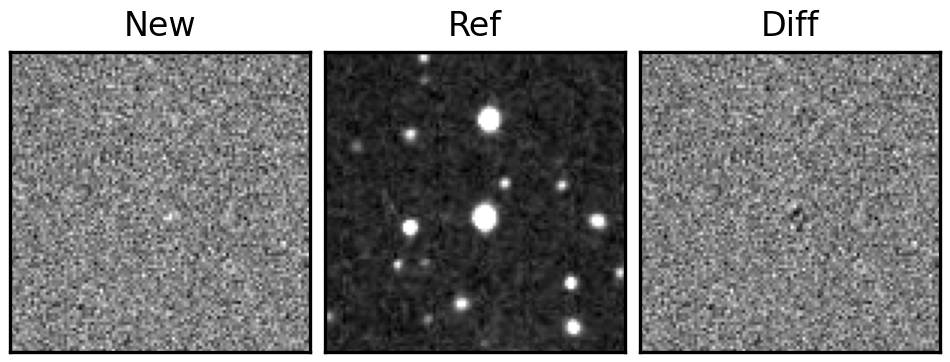
Label: bogus